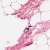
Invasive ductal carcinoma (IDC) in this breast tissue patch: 0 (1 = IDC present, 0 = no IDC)